Field crop: maize
Growth stage: 1
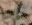
Species: atriplex